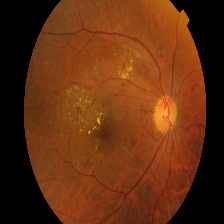
Diabetic retinopathy grade: Proliferative DR